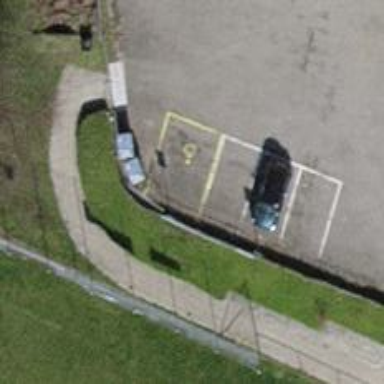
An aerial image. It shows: Disabled parking space.